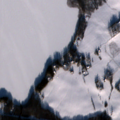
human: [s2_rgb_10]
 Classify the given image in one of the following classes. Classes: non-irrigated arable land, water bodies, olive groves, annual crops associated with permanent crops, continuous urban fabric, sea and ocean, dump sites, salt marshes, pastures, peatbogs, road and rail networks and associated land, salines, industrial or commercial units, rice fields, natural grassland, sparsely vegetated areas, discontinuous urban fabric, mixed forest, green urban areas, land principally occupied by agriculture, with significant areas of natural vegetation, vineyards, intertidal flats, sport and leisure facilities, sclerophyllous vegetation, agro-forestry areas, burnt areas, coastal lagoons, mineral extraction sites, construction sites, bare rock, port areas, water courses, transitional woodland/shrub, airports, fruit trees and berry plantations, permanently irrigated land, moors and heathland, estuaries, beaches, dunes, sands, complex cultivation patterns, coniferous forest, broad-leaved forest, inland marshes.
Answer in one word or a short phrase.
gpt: discontinuous urban fabric, non-irrigated arable land, land principally occupied by agriculture, with significant areas of natural vegetation, broad-leaved forest, water bodies